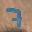
Label: 7